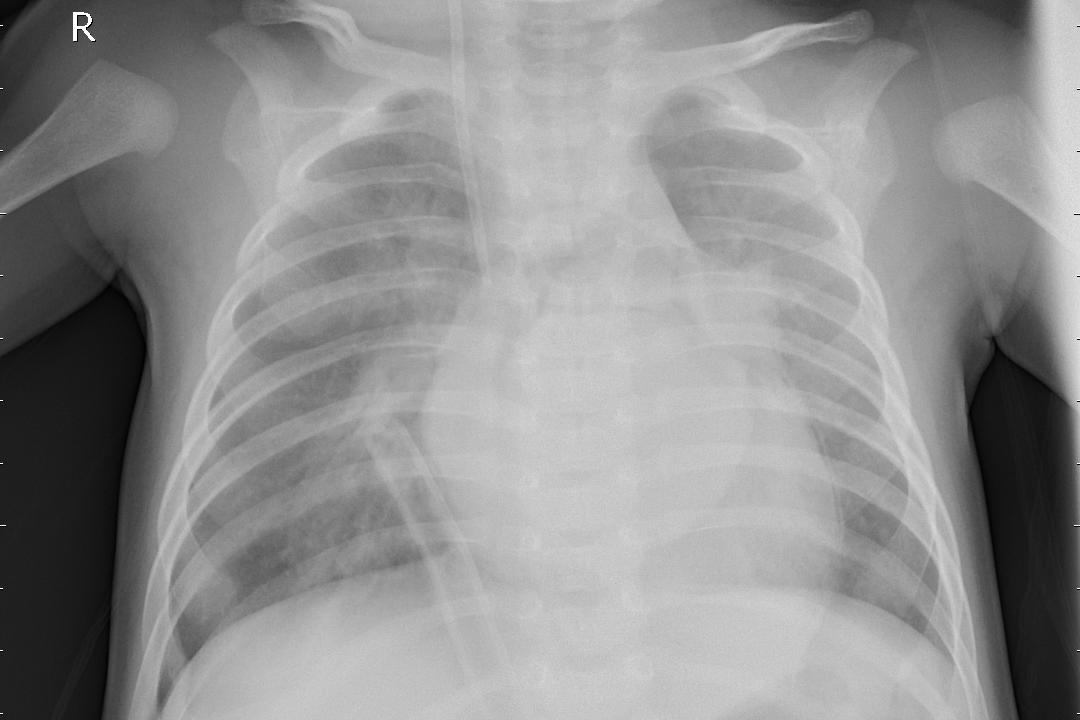
Diagnosis: PNEUMONIA